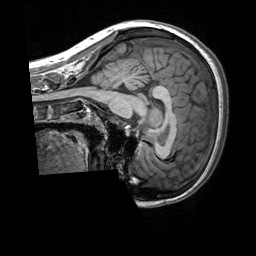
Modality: T1w
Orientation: sagittal
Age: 22
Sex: female
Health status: healthy
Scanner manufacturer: siemens
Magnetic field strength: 3 T
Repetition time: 2.3 s
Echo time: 0.00303 s